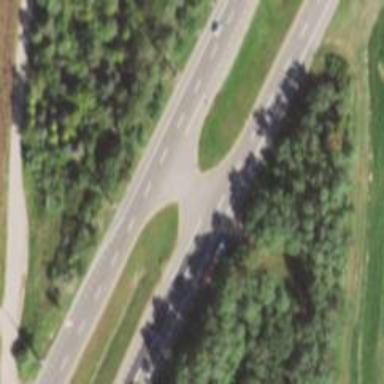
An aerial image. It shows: Asphalt trunk highway.